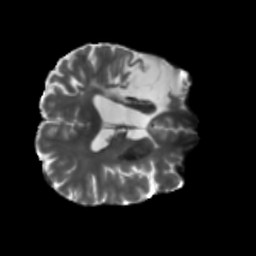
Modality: T2w
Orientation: axial
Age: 49
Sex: male
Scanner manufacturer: siemens
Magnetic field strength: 3 T
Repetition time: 5.25 s
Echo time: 0.08 s